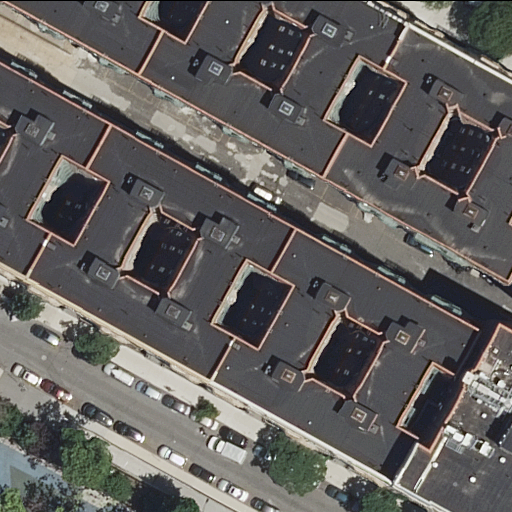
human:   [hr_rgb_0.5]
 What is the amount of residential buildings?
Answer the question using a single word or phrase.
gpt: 7

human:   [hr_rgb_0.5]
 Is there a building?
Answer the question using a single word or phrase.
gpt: yes

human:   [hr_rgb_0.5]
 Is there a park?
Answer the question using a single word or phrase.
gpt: yes

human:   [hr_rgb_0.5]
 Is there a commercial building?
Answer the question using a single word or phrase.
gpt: no

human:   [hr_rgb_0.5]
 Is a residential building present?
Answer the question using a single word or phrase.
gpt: yes

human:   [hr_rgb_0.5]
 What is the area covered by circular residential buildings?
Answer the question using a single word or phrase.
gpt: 0m2

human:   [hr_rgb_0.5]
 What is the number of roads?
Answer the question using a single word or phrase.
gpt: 2

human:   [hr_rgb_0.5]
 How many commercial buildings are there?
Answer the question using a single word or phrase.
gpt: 0

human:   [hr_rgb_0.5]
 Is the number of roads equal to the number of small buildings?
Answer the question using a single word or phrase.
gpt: no

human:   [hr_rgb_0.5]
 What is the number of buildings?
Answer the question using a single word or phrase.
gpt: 7

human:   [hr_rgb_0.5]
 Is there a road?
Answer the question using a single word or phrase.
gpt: yes

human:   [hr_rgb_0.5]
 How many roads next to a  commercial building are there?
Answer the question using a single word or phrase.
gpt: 0

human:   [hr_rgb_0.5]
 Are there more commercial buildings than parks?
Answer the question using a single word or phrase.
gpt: no

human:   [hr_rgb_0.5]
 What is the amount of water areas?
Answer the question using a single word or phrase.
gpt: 0

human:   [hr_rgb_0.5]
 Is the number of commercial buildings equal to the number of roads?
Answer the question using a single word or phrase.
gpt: no

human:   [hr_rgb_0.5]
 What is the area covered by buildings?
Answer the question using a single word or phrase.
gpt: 5076m2

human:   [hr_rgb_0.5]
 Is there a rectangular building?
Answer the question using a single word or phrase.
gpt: yes

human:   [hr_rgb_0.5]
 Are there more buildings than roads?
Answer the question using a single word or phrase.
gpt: yes

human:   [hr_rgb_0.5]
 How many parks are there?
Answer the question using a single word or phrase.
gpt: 1

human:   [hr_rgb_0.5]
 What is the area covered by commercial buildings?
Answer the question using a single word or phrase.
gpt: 0m2

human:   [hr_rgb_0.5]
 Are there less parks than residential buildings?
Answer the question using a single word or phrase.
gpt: yes

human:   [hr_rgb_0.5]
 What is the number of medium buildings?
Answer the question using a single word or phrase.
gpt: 3

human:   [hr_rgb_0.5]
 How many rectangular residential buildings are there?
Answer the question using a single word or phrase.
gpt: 2

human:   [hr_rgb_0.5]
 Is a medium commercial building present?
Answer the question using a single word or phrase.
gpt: no

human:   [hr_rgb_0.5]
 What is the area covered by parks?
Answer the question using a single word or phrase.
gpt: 4913m2

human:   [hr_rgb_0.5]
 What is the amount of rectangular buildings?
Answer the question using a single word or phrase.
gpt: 2

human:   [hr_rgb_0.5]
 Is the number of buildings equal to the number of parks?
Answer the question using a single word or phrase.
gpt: no

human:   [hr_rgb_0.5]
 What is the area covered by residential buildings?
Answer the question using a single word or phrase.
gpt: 5076m2

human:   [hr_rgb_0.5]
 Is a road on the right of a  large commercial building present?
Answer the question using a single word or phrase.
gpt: no

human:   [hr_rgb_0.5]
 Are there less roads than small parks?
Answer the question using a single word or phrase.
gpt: no

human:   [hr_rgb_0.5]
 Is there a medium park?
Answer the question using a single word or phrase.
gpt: no

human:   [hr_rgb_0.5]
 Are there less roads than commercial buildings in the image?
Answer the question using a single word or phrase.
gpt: no

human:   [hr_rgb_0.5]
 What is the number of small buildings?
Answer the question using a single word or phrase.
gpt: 0

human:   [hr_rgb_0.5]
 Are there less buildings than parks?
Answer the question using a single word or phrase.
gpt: no

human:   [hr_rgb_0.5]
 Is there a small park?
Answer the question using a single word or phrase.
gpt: no

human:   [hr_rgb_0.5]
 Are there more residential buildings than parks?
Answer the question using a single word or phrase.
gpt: yes

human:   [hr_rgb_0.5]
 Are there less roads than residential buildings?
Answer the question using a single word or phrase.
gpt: yes

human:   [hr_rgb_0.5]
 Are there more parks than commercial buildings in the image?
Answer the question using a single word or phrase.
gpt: yes

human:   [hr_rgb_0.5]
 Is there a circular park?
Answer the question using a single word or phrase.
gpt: no

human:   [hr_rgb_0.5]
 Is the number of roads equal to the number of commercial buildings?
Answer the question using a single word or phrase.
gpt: no

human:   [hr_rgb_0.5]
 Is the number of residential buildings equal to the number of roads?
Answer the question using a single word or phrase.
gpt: no

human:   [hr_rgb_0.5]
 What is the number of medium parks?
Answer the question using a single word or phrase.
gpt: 0

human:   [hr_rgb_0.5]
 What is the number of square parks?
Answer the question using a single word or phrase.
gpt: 0

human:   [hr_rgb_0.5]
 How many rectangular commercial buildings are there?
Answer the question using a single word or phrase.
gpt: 0

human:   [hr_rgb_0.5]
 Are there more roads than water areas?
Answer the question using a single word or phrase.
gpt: yes

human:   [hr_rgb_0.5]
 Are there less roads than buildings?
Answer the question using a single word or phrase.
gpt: yes

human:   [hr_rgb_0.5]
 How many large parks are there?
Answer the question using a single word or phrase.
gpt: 1

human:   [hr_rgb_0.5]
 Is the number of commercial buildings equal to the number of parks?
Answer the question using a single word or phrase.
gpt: no

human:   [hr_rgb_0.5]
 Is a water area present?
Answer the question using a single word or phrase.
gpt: no

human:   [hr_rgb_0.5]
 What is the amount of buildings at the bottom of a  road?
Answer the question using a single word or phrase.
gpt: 1

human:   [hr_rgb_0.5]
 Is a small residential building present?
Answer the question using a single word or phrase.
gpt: no

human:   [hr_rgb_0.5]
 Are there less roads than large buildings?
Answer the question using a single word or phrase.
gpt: yes

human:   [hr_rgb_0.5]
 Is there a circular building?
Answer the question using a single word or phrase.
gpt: no

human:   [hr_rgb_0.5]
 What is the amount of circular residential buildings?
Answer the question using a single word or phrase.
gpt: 0

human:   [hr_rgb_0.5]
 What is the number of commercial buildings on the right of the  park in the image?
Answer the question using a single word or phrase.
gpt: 0

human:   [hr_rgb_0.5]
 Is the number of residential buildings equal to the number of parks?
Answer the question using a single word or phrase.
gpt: no

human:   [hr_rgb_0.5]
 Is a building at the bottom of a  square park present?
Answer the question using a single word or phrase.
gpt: no

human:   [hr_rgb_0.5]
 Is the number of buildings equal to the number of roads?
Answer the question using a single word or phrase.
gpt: no

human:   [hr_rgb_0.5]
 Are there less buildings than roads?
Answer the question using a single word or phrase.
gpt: no

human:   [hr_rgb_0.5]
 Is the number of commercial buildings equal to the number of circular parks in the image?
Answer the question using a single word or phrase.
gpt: yes

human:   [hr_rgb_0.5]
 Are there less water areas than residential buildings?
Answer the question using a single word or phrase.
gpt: yes

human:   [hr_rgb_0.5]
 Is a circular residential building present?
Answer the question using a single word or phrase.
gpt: no

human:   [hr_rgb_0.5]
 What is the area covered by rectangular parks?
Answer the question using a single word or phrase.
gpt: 4913m2

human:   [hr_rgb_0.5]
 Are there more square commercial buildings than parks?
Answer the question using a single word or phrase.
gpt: no